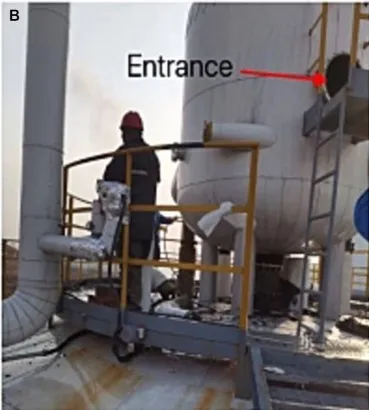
(B,C) Exterior view of sludge treatment tank.
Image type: radiology (x_ray)